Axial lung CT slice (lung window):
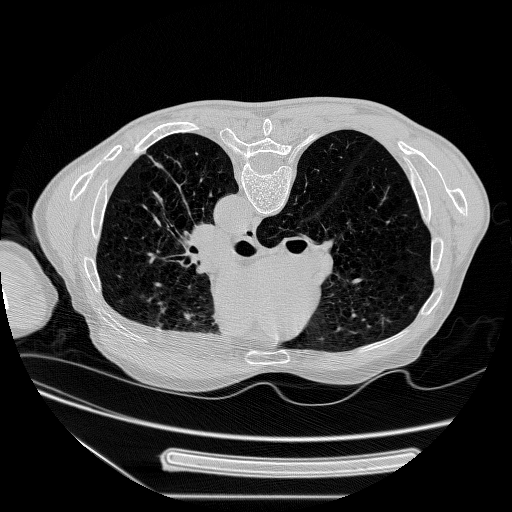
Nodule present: no